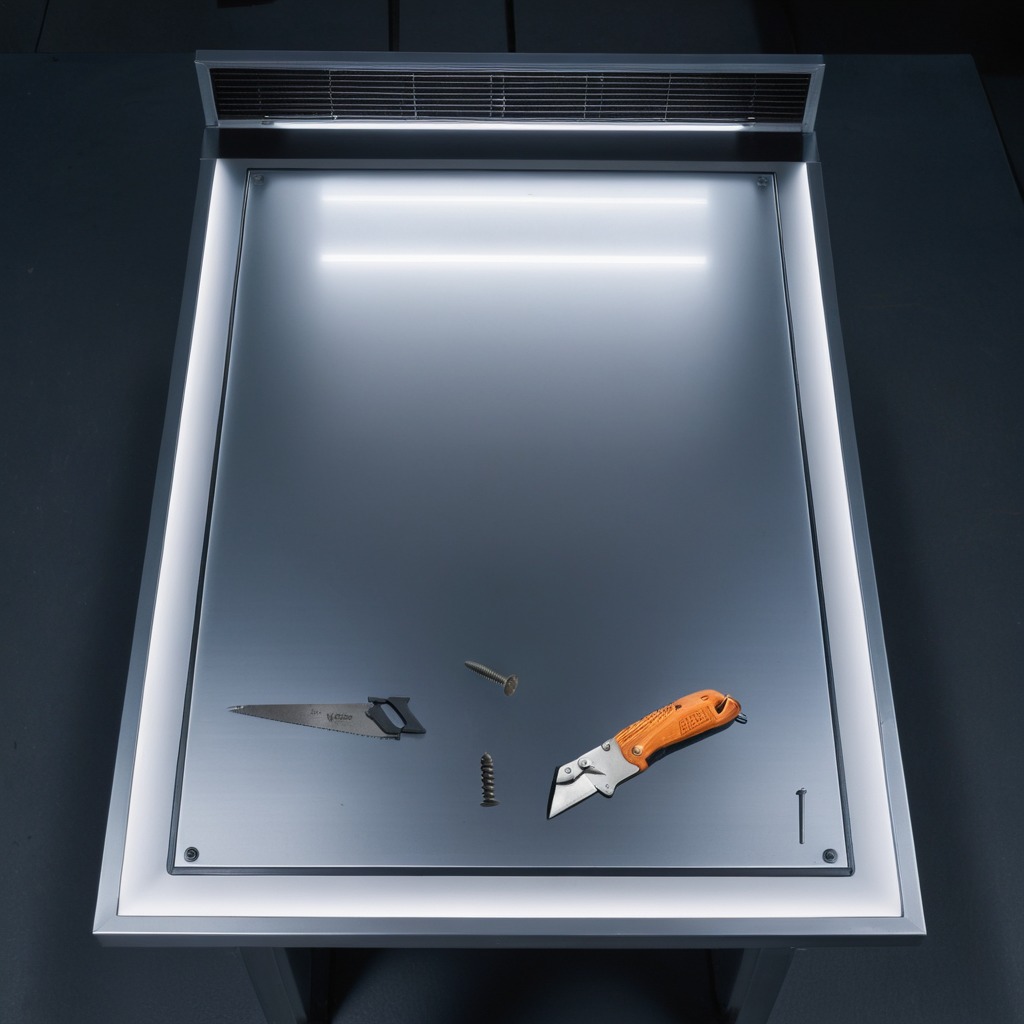
A metal saw is lying on a tabletop.